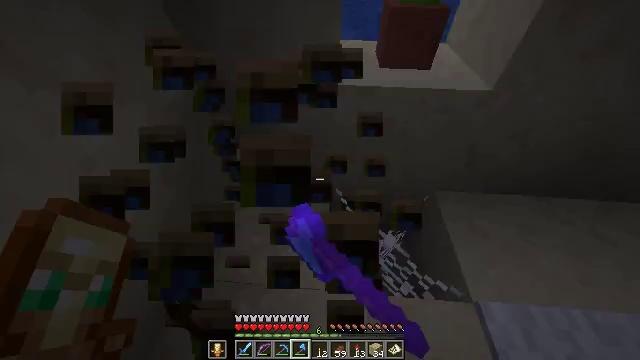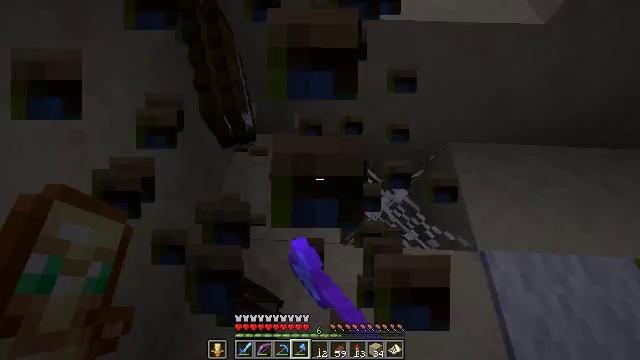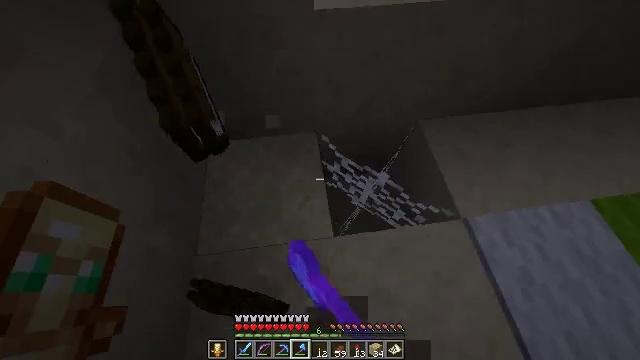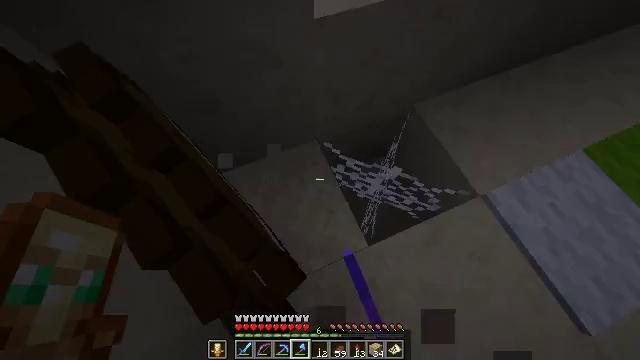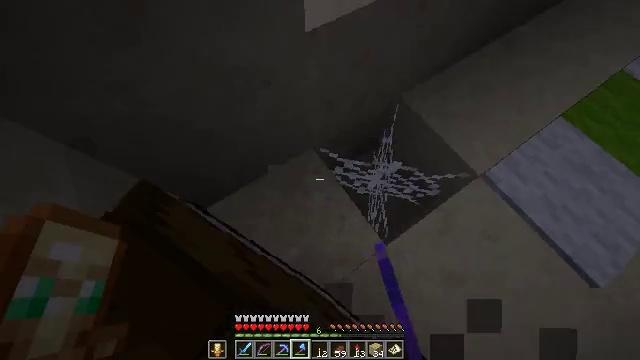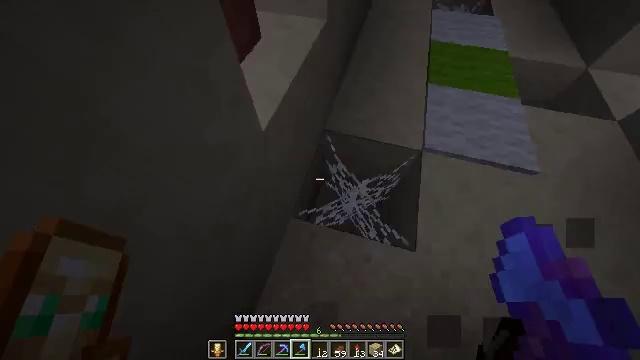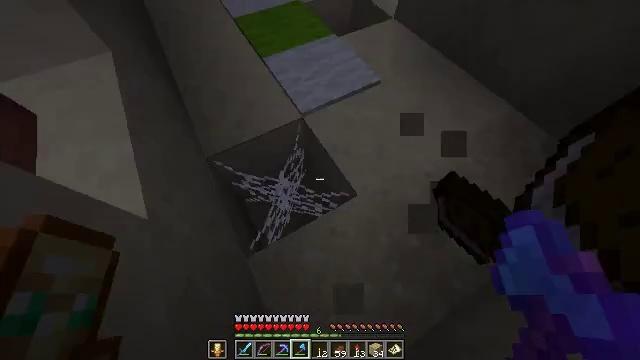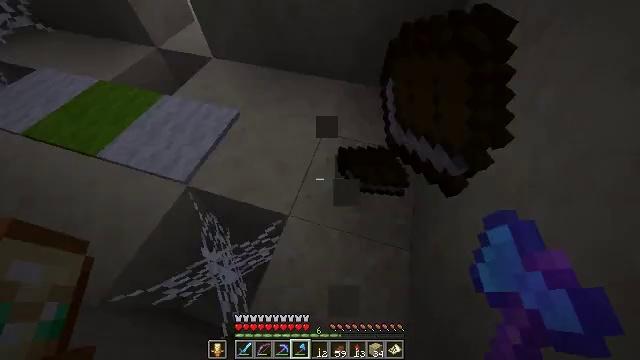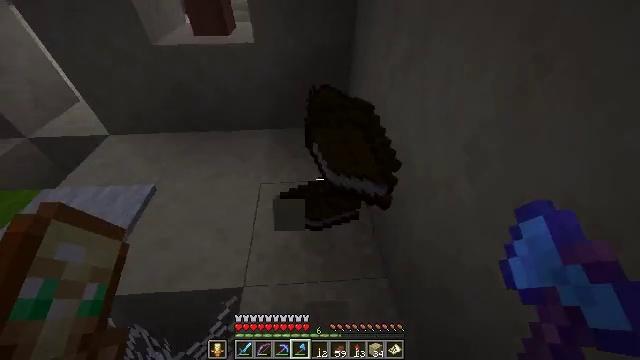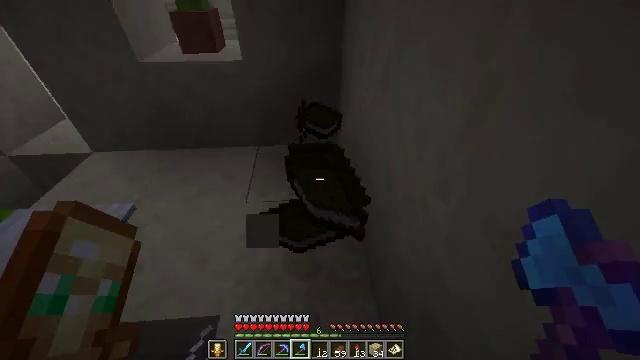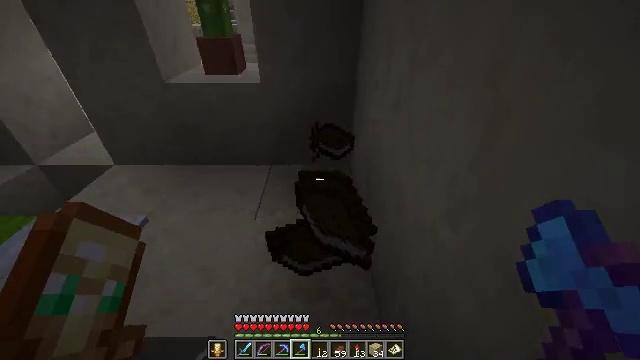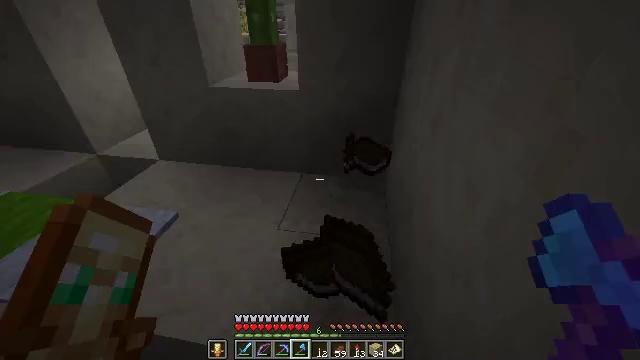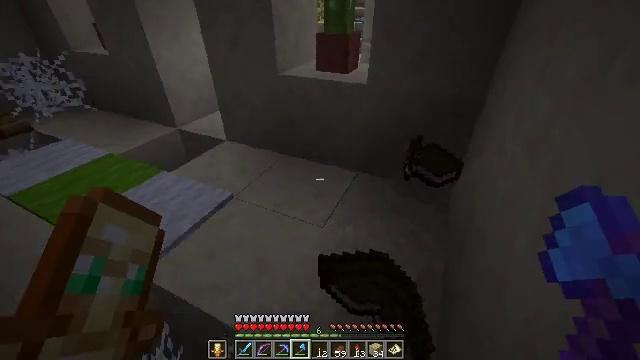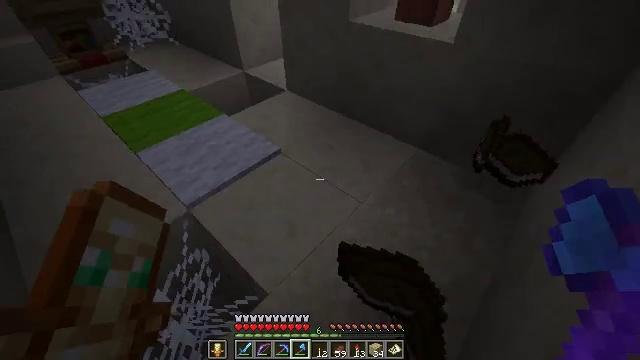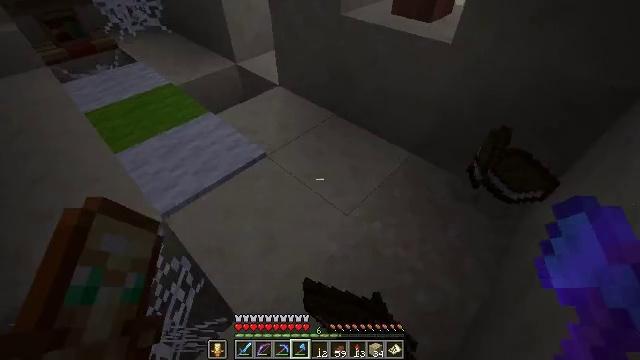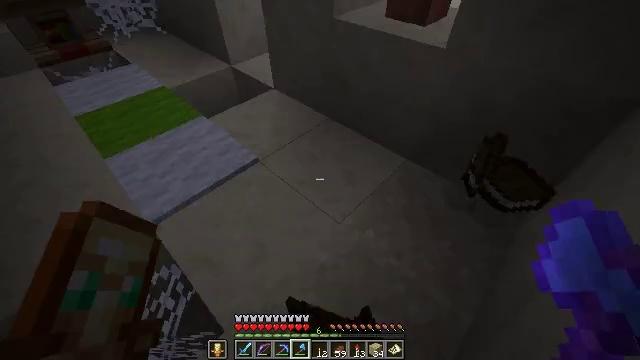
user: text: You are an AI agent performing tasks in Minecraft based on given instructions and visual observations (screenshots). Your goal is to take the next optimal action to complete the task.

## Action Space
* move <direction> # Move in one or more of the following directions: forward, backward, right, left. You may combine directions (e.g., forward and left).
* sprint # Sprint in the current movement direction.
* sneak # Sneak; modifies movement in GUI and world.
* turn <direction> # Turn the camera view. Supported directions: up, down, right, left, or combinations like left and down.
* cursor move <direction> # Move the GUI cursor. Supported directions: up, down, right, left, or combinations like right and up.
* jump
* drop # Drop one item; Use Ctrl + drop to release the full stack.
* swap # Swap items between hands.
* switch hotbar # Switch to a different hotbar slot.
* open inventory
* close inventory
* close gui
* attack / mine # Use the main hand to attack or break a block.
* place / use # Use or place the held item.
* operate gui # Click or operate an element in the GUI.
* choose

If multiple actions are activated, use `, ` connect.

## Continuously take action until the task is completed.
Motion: motion action
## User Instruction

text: Remove a firework rocket from the inventory.
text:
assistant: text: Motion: move forward and move left, turn right and down
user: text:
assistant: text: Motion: move forward and move left, turn right and down
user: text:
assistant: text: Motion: move forward and move left, turn right and down
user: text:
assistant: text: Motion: move forward and move left, turn right and down
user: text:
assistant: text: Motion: move forward and move left, turn right and up
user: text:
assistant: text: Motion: move forward, turn right and down
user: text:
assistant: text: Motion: turn right and up
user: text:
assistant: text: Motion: move right, turn right and up
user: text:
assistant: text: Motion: move right, turn up
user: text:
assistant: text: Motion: move forward and move right, turn left and up
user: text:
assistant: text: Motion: move forward and move right, turn left and up
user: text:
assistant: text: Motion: move forward and move right, turn left and down
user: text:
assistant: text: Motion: move forward and move right, turn left and down
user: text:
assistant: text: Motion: move forward and move right, turn left and down
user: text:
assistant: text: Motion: move right
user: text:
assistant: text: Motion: move right, turn left and down
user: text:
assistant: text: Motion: move right, turn left
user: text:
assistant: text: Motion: move right, turn left
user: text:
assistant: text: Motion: move right, turn left and down
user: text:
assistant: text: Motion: move right, turn left and up
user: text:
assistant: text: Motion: turn left and up, open inventory
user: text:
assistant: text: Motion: open inventory
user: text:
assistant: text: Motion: cursor move left
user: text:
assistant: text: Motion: cursor move right
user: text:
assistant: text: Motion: cursor move right and down
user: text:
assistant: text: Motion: cursor move right
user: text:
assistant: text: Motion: cursor move right and up
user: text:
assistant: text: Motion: no_op
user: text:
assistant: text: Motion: operate gui
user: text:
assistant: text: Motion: cursor move left and up, operate gui